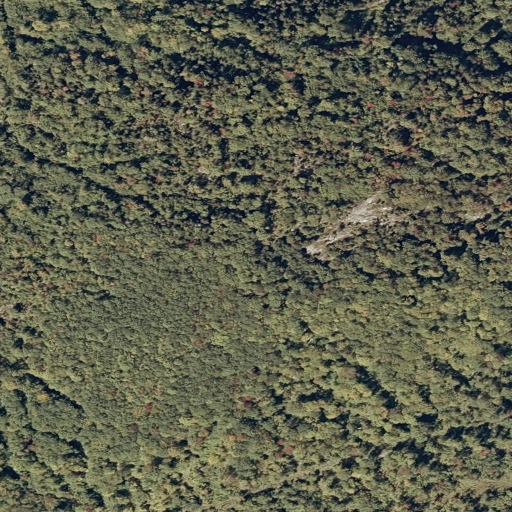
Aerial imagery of mountain in Maine named Phillips Mountain containing deciduous forest, mixed forest, evergreen forest, and shrub